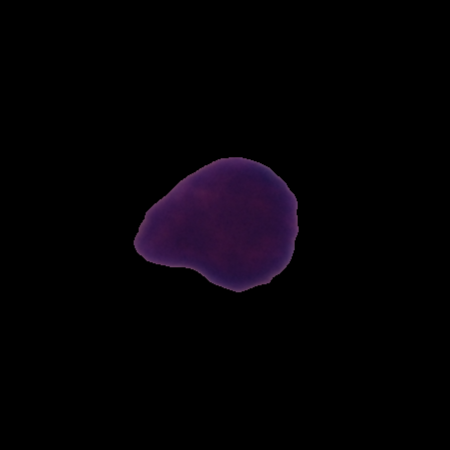
Label: healthy